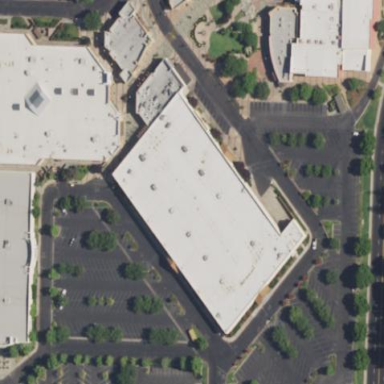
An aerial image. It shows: Retail building.